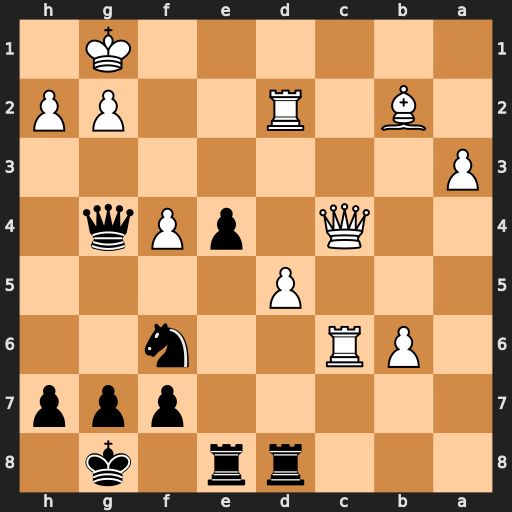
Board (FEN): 3rr1k1/5ppp/1PR2n2/3P4/2Q1pPq1/P7/1B1R2PP/6K1
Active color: b
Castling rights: -
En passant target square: -
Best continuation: e3 Re2 Nxd5 h3 Qg3